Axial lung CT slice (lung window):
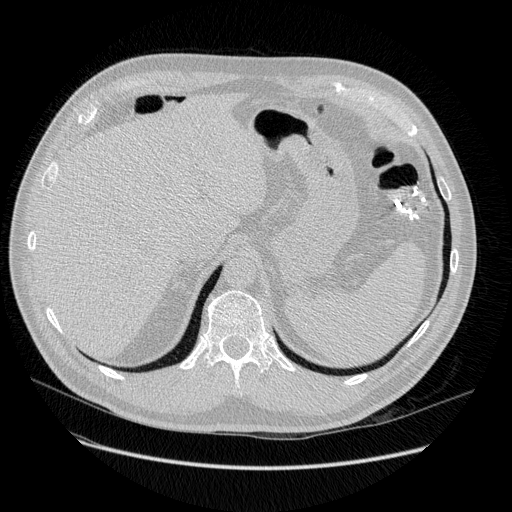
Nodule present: no